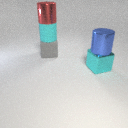
large cyan rubber cylinder behind large blue metal cylinder